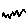
Label: zigzag